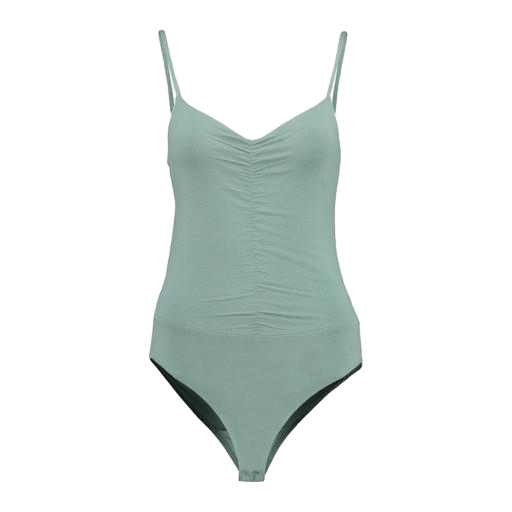
green women's cami, green cami, green camisole top, white background